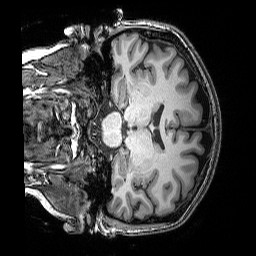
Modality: T1w
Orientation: coronal
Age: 33
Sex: male
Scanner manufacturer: siemens
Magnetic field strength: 3 T
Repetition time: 2.25 s
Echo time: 0.00418 s